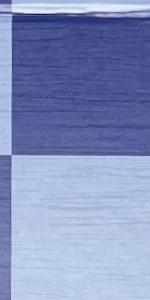
Label: Empty